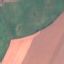
Land use / land cover: AnnualCrop